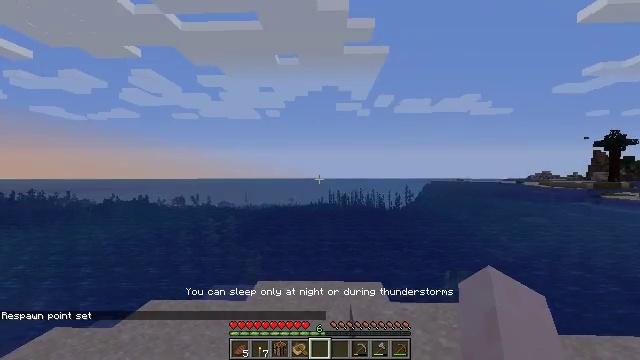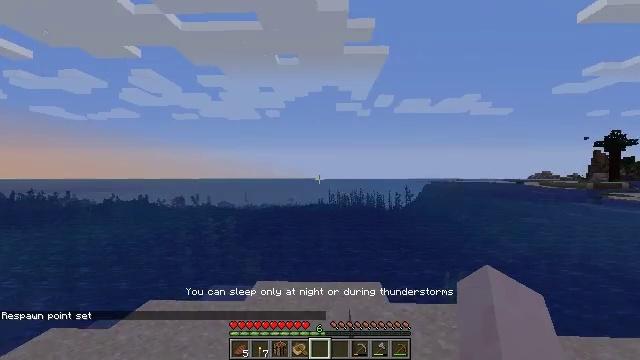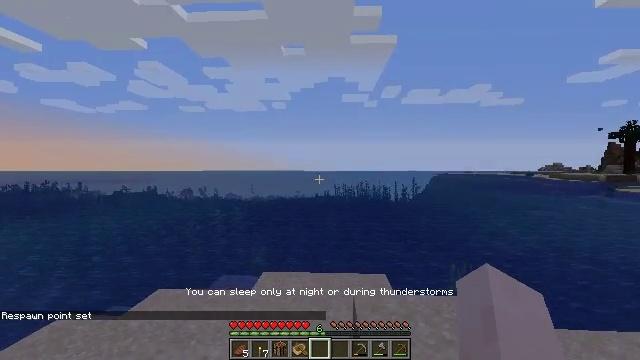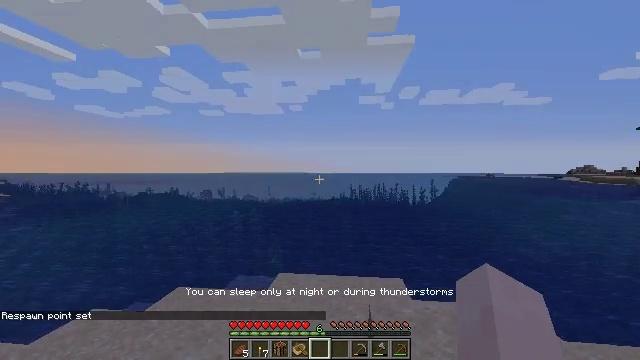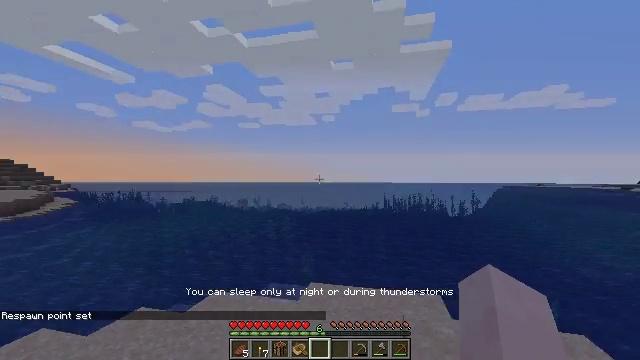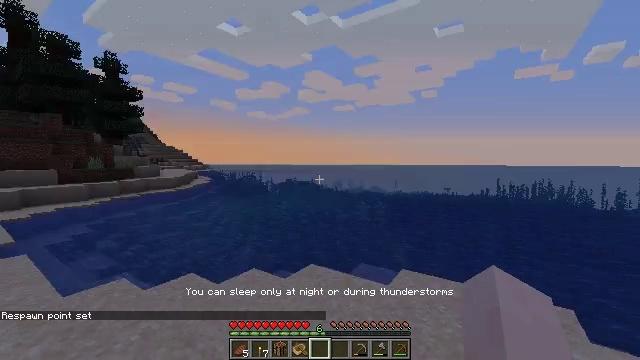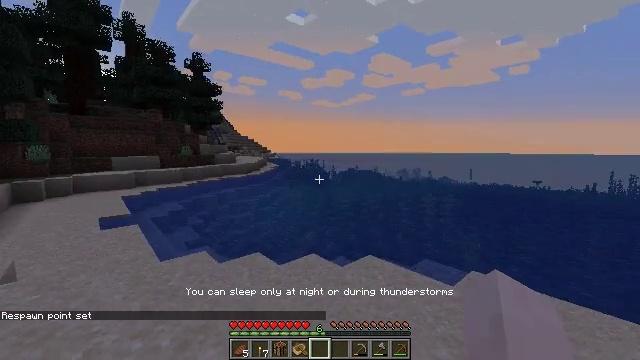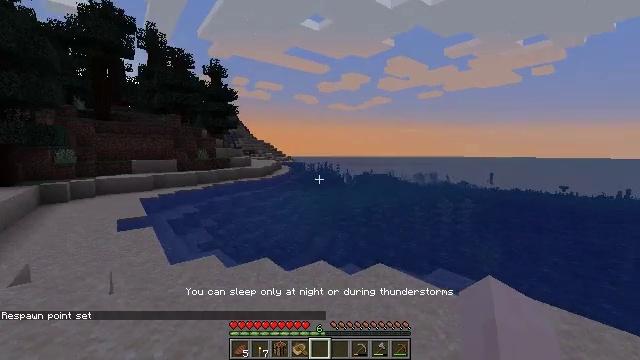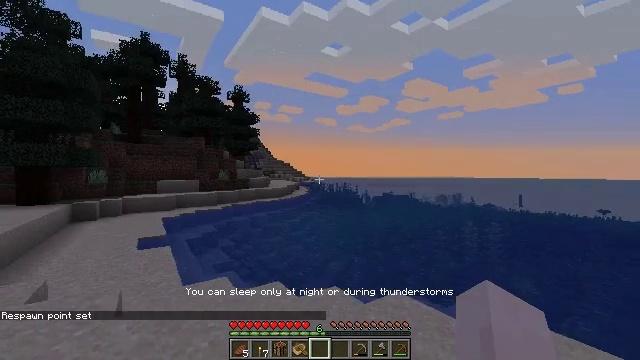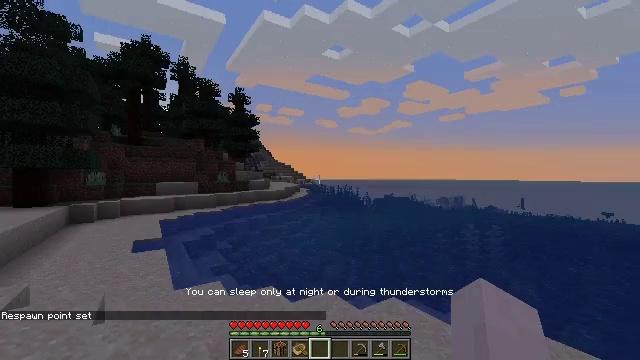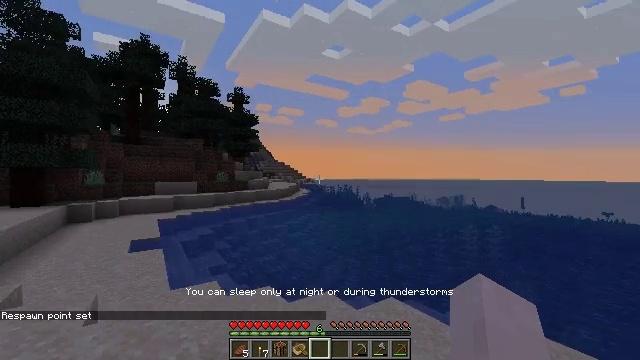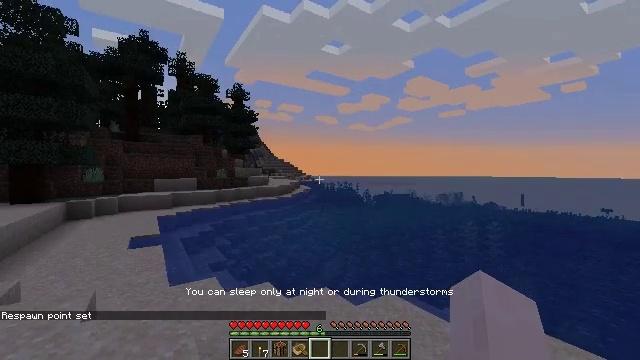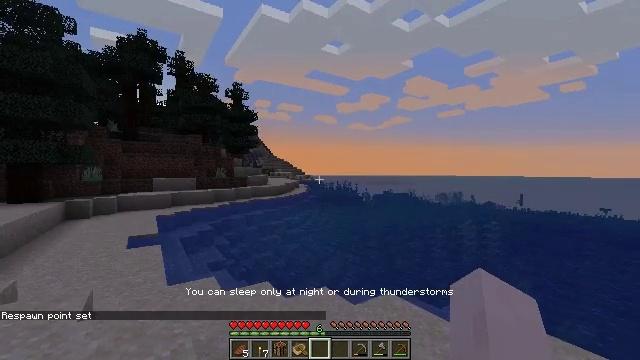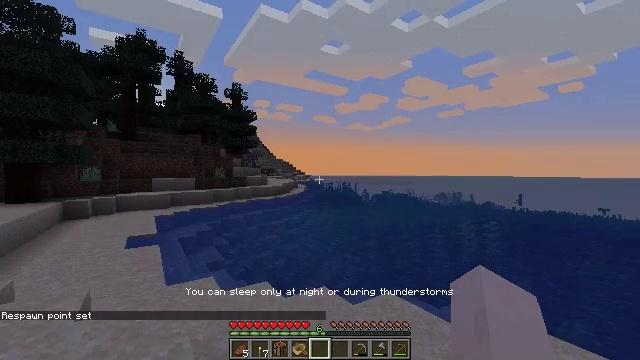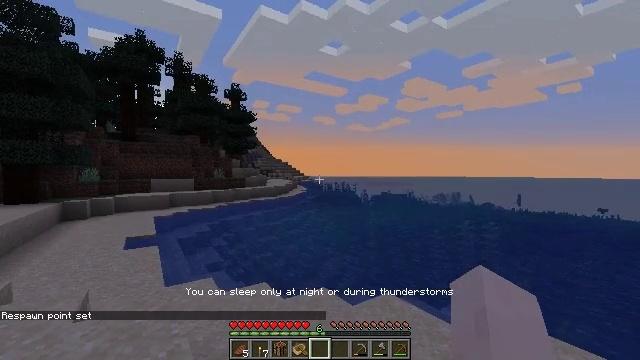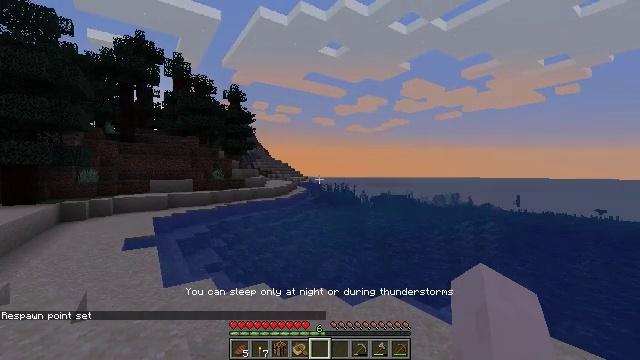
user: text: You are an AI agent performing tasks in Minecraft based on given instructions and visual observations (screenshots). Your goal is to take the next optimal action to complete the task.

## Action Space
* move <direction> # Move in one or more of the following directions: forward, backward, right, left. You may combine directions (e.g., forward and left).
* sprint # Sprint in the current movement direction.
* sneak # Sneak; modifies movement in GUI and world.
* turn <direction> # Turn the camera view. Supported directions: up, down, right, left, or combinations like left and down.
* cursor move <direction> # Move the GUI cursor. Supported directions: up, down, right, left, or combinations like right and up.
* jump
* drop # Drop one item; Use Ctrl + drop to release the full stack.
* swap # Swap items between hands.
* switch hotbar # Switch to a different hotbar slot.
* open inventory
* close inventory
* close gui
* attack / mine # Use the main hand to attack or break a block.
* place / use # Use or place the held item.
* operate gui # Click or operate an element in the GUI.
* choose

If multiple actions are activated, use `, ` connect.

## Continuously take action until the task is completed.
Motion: motion action
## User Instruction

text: Destroy the yellow bed to recycle it.
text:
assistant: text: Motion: no_op
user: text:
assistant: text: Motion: turn left and down
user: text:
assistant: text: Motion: turn left
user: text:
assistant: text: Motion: turn left and up
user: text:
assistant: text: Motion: move forward and move right, turn left and down
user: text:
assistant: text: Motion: move forward and move right, turn left and down
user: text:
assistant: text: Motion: move forward and move right, turn left
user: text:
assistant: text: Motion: move forward and move right, turn left and up
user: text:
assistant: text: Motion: no_op
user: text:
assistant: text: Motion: no_op
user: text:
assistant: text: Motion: no_op
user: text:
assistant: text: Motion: no_op
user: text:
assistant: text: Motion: no_op
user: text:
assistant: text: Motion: no_op
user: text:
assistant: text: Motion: no_op
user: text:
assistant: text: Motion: no_op
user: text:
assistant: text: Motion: no_op
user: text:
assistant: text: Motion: no_op
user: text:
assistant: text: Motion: no_op
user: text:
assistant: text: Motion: no_op
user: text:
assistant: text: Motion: no_op
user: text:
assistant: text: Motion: no_op
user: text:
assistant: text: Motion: no_op
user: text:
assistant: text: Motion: no_op
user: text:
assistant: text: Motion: no_op
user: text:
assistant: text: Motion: no_op
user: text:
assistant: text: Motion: no_op
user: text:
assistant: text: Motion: no_op
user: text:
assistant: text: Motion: no_op
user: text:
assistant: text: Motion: no_op